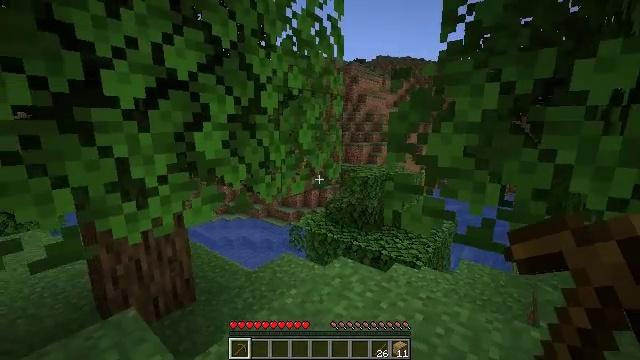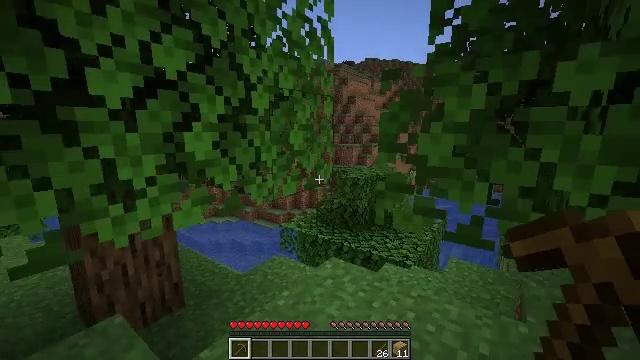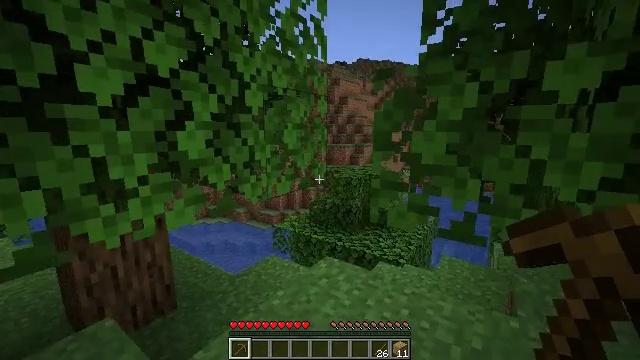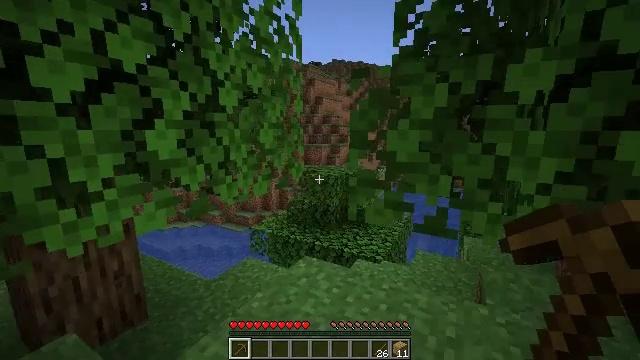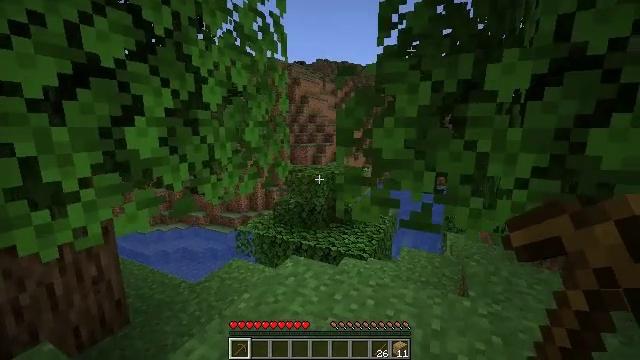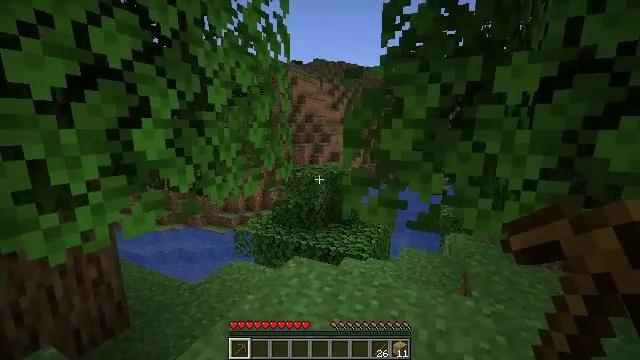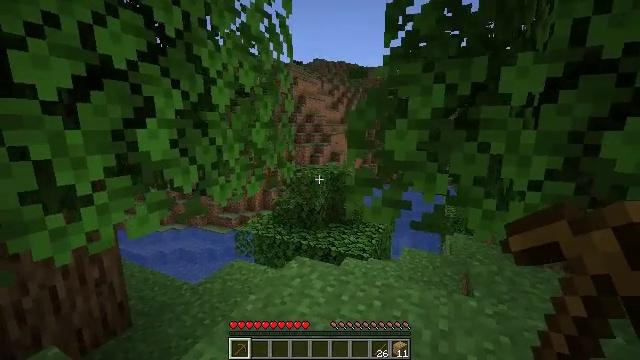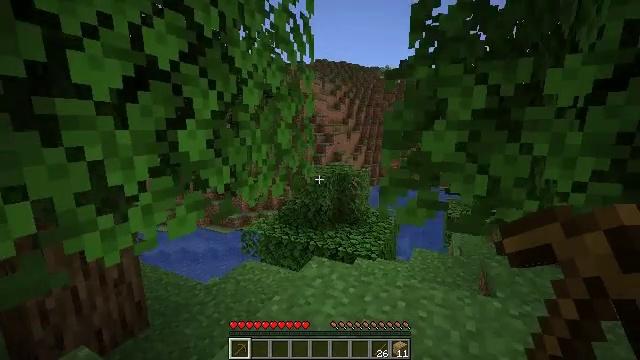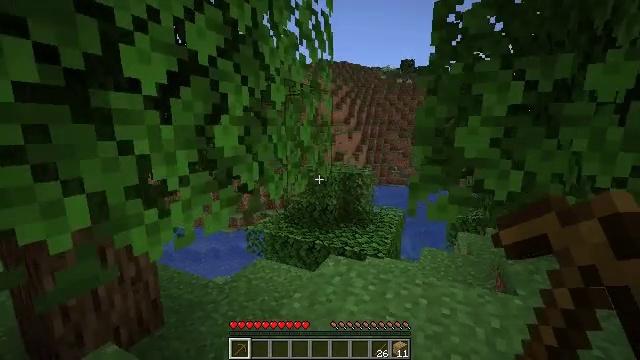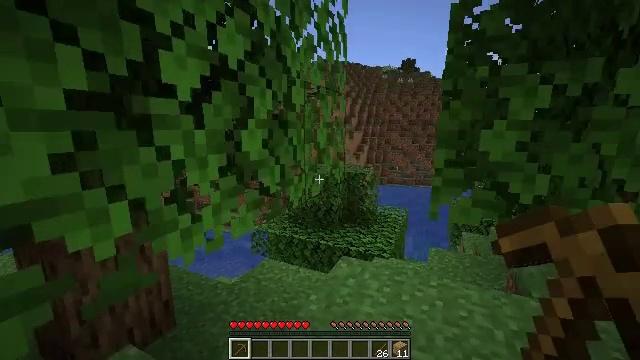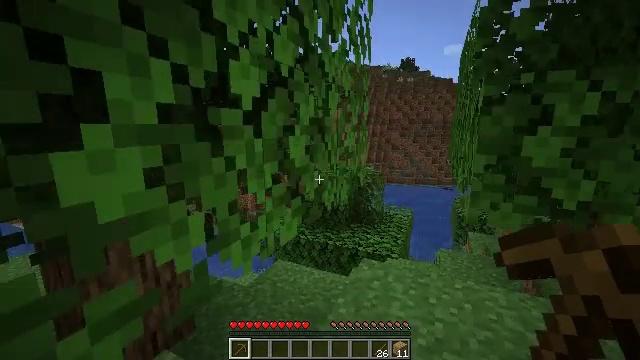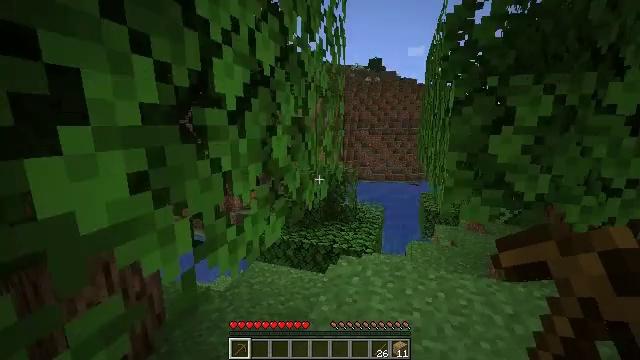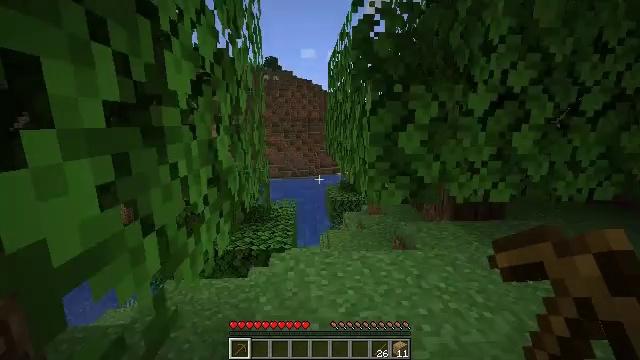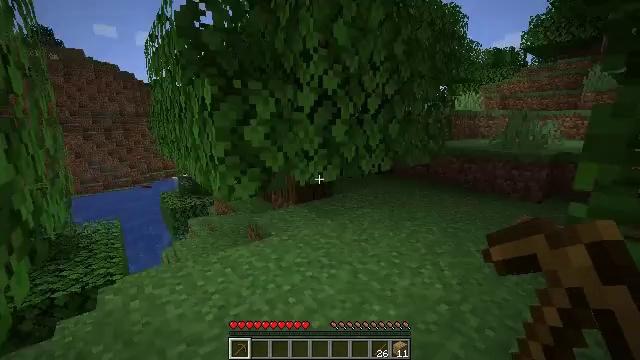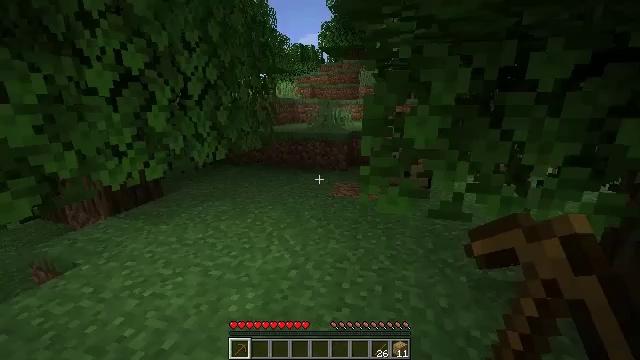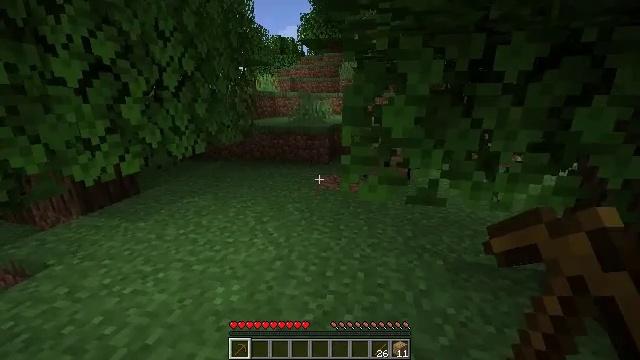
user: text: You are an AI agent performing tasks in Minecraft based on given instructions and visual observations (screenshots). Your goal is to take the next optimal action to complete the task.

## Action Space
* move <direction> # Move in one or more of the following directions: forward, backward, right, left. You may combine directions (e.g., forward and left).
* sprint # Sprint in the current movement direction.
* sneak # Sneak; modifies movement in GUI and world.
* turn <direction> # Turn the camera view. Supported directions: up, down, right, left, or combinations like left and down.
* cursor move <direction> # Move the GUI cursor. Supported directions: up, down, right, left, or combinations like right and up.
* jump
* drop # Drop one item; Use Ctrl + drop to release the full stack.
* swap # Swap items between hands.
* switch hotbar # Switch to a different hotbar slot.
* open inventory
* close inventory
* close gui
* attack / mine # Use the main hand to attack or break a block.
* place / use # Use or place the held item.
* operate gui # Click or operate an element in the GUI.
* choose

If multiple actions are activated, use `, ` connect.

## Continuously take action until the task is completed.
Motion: motion action
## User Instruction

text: Mine grass block from the ground.
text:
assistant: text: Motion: turn right
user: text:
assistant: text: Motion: turn right
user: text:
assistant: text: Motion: turn right
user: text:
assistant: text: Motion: turn right
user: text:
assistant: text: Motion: move left
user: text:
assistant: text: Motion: move left
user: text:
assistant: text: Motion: move left
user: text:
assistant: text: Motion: move left
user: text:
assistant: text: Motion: move left
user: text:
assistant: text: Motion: move left
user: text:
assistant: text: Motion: move left, turn right
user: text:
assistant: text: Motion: turn right
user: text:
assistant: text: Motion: turn right
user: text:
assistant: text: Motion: turn right and down
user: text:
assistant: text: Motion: turn right and down
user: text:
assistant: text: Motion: no_op
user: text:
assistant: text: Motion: no_op
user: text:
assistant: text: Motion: no_op
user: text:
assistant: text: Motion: no_op
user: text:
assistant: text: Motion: no_op
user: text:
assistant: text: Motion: turn right
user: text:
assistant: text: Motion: turn right and down
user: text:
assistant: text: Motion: turn right and down
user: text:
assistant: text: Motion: move forward, turn right
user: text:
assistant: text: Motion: move forward
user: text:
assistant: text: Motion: move forward
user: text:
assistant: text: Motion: move forward
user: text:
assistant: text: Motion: move forward
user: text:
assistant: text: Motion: move forward
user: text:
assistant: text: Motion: move forward